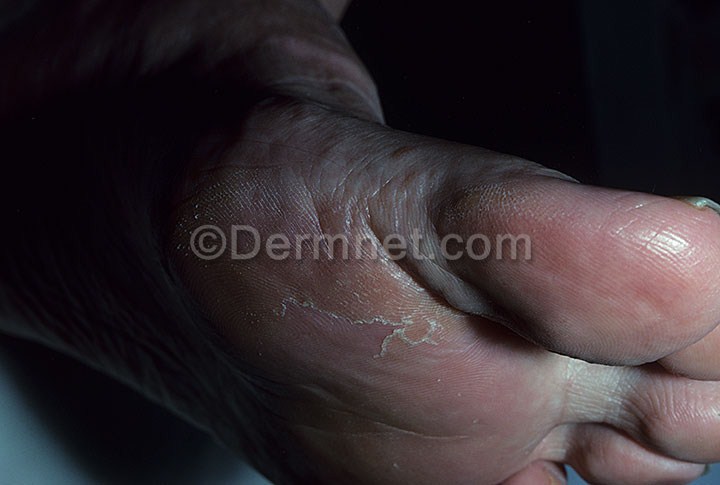
Disease: Systemic Disease